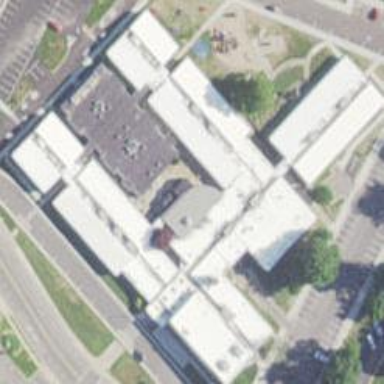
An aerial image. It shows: School building.